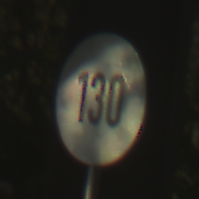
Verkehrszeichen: Geschwindigkeit130
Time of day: SunriseSunset
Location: Outdoor (Suburban)
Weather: Clear
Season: NotSpecified
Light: Natural